Field crop: tomato
Growth stage: 2
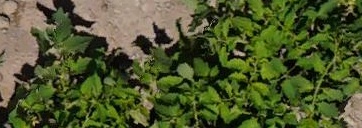
Species: tomato